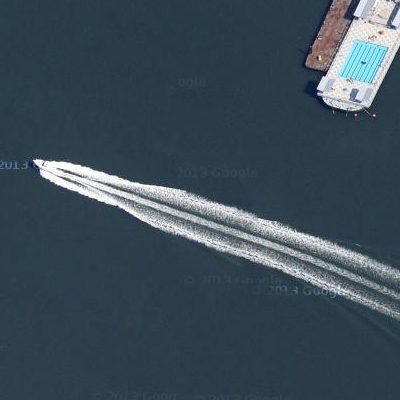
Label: RiverLake